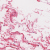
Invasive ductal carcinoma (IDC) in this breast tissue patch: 0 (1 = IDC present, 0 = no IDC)